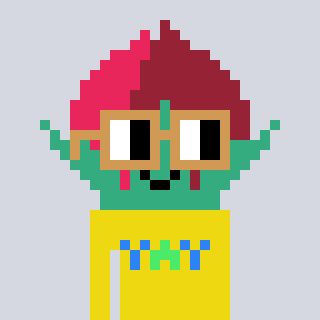
a pixel art character with square brown glasses, a rosebud-shaped head and a yellow-colored body on a cool background